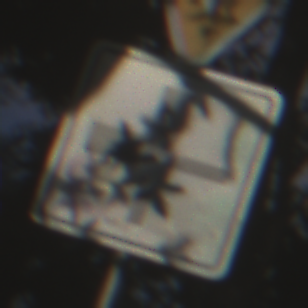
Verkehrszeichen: VerlaufVorfahrtsstrasse2
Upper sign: VorfahrtGewaehren
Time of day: MorningAfternoon
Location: Outdoor (Nature)
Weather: Clear
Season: NotSpecified
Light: Natural